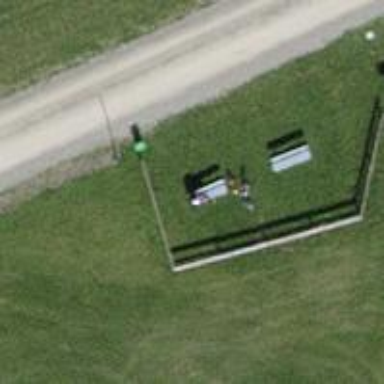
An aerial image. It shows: Bench for seating.